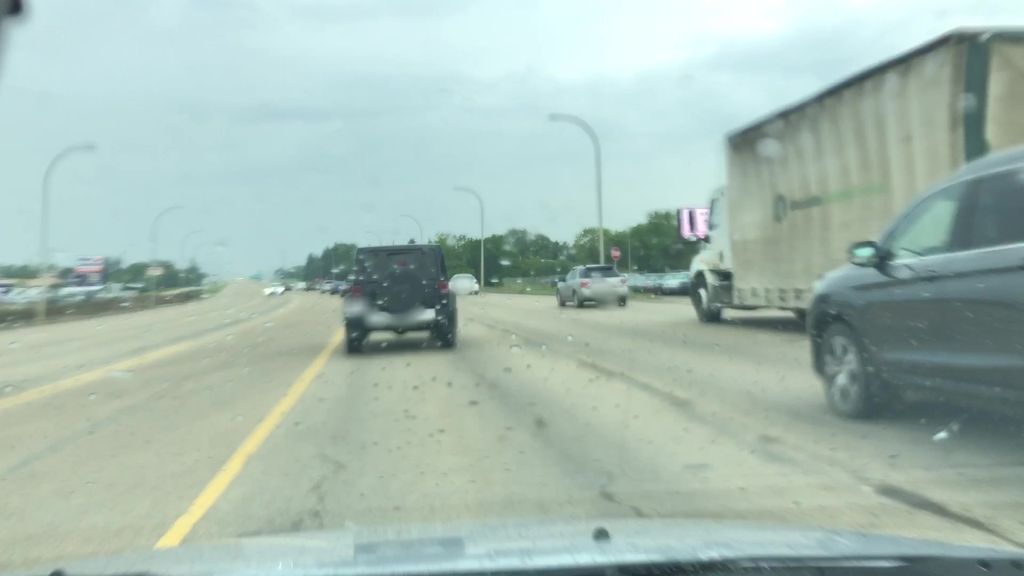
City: edmonton